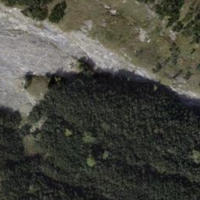
EUNIS habitat code: 31
Species observed at this site:
Ajuga pyramidalis